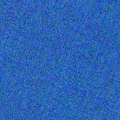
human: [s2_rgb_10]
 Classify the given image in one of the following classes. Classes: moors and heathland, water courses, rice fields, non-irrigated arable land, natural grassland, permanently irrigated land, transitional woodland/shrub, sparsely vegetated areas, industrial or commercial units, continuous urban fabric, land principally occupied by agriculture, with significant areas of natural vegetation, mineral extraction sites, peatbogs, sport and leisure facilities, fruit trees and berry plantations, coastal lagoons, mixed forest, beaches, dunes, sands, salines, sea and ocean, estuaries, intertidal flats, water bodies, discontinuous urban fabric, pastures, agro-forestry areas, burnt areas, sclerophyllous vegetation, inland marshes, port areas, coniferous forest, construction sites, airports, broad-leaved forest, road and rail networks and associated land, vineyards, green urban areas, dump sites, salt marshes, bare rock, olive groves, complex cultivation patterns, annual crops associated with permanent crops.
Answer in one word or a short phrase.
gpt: sea and ocean